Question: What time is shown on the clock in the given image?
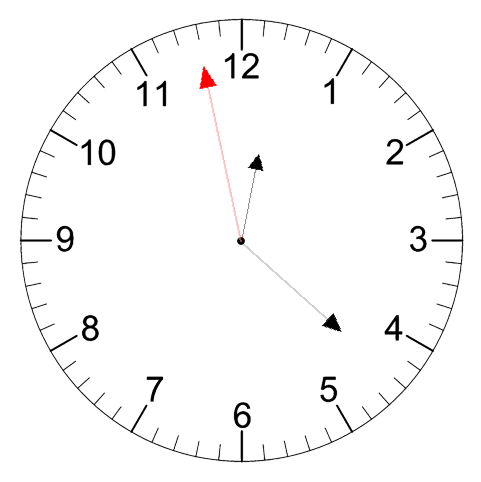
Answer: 12:21:58